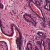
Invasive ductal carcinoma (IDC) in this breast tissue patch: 0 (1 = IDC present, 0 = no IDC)